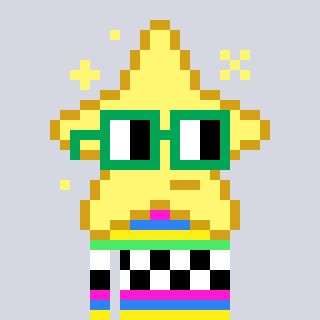
a pixel art character with square green glasses, a star-shaped head and a foggrey-colored body on a cool background